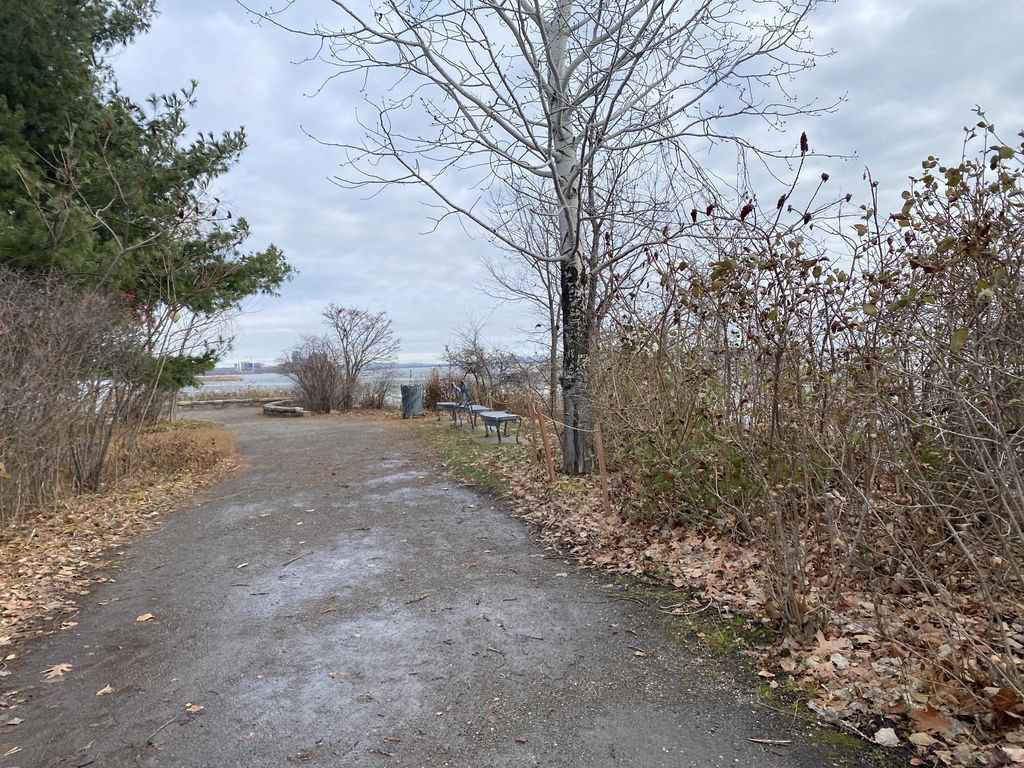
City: montreal